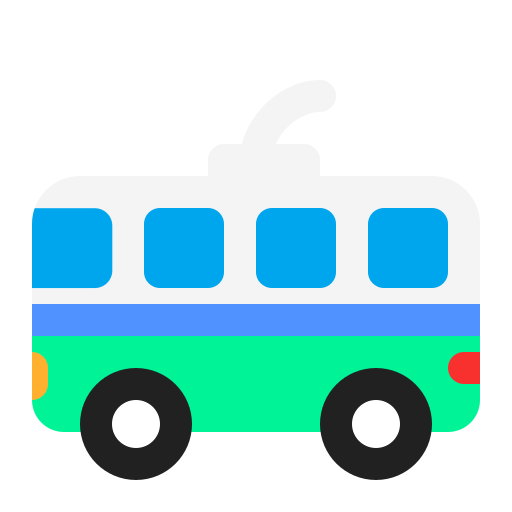
trolleybus flat